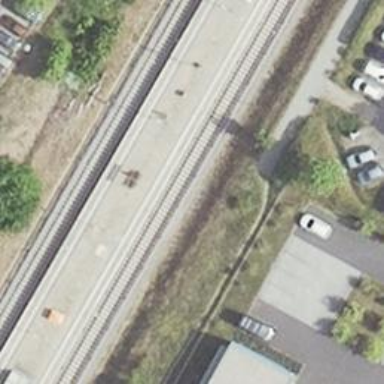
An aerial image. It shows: Stop for light rail public transport on the railway.